Question:
I've attempted to look at MatLab documentation here:
<URL>
and then in the
'''
help interp3
'''
section of MatLab, but I'm having trouble figuring out what I want actually and if interp3 is the thing that I'm looking for. But, I may just not be understanding if I'm able to use interp3 with the way I have things laid out as of now. I've attached a figure that I can create from a MatLab program that I wrote. It's taking NOAA lat/long (x/y), U/V directions for wind vectors, and then a Z value for the 2D levels to this field.
Using the format:
'''
quiver3(x,y,z,u,v,w)
'''
with the "W" component set to 0.
This is a very small section of the field, but what I'm trying to do is to interpolate between these 2D vector fields in order to create a 3D field.
Do I have to group U/X , V/Y, and W/Z into their own vectors in order to use interp3 ? I'm still not sure that the 3D function "V" section is in the interp3 syntax of
'''
Vq = interp3(X,Y,Z,V,Xq,Yq,Zq)
'''
This is a very small section of the field, but what I'm trying to do is to interpolate between these 2D vector fields in order to create a 3D field.
My code:
'''
tic
clc
clear all
% You will have to change the directory to wherever you place the read_grib.r4
% file. In addition, It's necessary to have an external compiler connected
% to MatLab in order to build the mex-file that gives you the power to use
% the read_grib decoding. This is really tricky. On OSX I used Xcode as an
% environment and MatLab virtually worked immediately. On Windows, I have
% 2012(b) and had to use the call system('mxvc <BDS_unpack_mex5.c>') which
% utilized Microsoft's C-compiler that I had SOMEWHERE on my computer
% thankfully (may be pre-intalled). There are tutorials online for
% different compilers. In addition, if you're smart about it you can add
% the mex-file build to the start-up operations so you never have to worry
% about it, but my questionably legal MatLab copies seem to make this a
% little more difficult.
cd /Users/Sargent_PC/Downloads/read_grib.r4/
mex BDS_unpack_mex5.c
% ** Inventory doesn't need to be done every iteration **
% ** Uncomment the line below to get a record inventory **
%read_grib('NOAAdata.grb','inv');
% Creating a struct named "grib_struct" for each of the records I'm
% extracting out of the grib file. They exist in pairs with 6 records
% separating them. Should we want to extract ALL of the U and V wind
% components I'll iterate with a simple for-loop.
grib_struct=read_grib('NOAAdata.grb', [60,61,66,67]); %,72,73,78,79,84,85,90,91,96,97]);
UwindVec50mb = grib_struct(1).fltarray; %rec60
VwindVec50mb = grib_struct(2).fltarray; %rec61
UwindVec75mb = grib_struct(3).fltarray; %rec66
VwindVec75mb = grib_struct(4).fltarray; %rec67
% UwindVec100mb = grib_struct(5).fltarray; %rec72
% VwindVec100mb = grib_struct(6).fltarray; %rec73
% UwindVec125mb = grib_struct(7).fltarray; %rec78
% VwindVec125mb = grib_struct(8).fltarray; %rec79
% UwindVec150mb = grib_struct(9).fltarray; %rec84
% VwindVec150mb = grib_struct(10).fltarray; %rec85
% UwindVec175mb = grib_struct(11).fltarray; %rec90
% VwindVec175mb = grib_struct(12).fltarray; %rec91
% UwindVec200mb = grib_struct(13).fltarray; %rec96
% VwindVec200mb = grib_struct(14).fltarray; %rec97
%50mb range has records 60 and 61 for U and V respectively.
%75mb range has records 66 and 67 for U and V respectively.
%100mb range has records 72 and 73 for U and V respectively.
%125mb range has records 78 and 79 for U and V respectively.
%150mb range has records 84 and 85 for U and V respectively.
%175mb range has records 90 and 91 for U and V respectively.
%200mb range has records 96 and 97 for U and V respectively.
%These extracted sections of the grib file will read "extracted" on the
%left-hand side should they be successfully extracted.
load NOAAlatlongdata; % read the data into a matrix
lat_value = NOAAlatlongdata(:,3); % copy first column of NOAAlatlongdata into lat_value
long_value = NOAAlatlongdata(:,4); % and second column of NOAAlatlongdata into long_value
% I was going to add in a pressure to altitude change here, but
% it may be in our best interest to get a list of values for each
% pressure level that correspond to altitude and create our own
% vector of those values in order to simplify the calculations that
% the program has to do.
% z50mb_val = ;
% z75mb_val = ;
% z100mb_val= ;
% z125mb_val= ;
% z150mb_val= ;
% z175mb_val= ;
% z200mb_val= ;
% Creating vectors of the Z-values which are gotten from converting the
% pressure value to altitude. I feel like this is a very bulky way to do
% this, and I've included the tic-toc timing to show that it's ~30seconds
% per vector creation. For each altitude level that we add you'll add
% ~30seconds JUST to the vector creation component of the program.
tic; for i = 1:262792, z50mb_vec=67507*ones(i,1); end; toc;
tic; for i = 1:262792, z75mb_vec=60296*ones(i,1); end; toc;
% tic; for i = 1:262792, z100mb_vec=53084*ones(i,1); end; toc;
%
% tic; for i = 1:262792, z125mb_vec=48865*ones(i,1); end; toc;
%
% tic; for i = 1:262792, z150mb_vec=44646*ones(i,1); end; toc;
%
% tic; for i = 1:262792, z175mb_vec=43763*ones(i,1); end; toc;
%
% tic; for i = 1:262792, z200mb_vec=38661*ones(i,1); end; toc;
%
tic; for i = 1:262792, W_zerovec = 0*ones(i,1); end; toc;
%
% 3D quiver plots format: quiver3(x,y,z,u,v,w) -- Make sure dimensionality
% of all 6 components to that plot match up before plotting.
quiver3((lat_value(1:101)), (long_value(1:25)), ( z50mb_vec(1:25)), (UwindVec50mb(1:25)) ,(VwindVec50mb(1:25)) , W_zerovec(1:25))
hold on
quiver3((lat_value(1:101)), (long_value(1:251)), ( z75mb_vec(1:25)), (UwindVec75mb(1:25)) ,(VwindVec75mb(1:25)) , W_zerovec(1:25))
hold on
% quiver3((lat_value(1:101)), (long_value(1:101)), (z100mb_vec(1:101)), (UwindVec100mb(1:101)),(VwindVec100mb(1:101)), W_zerovec(1:101))
% hold on
% quiver3((lat_value(1:101)), (long_value(1:101)), (z125mb_vec(1:101)), (UwindVec125mb(1:101)),(VwindVec125mb(1:101)), W_zerovec(1:101))
% hold on
% quiver3((lat_value(1:101)), (long_value(1:101)), (z150mb_vec(1:101)), (UwindVec150mb(1:101)),(VwindVec150mb(1:101)), W_zerovec(1:101))
% hold on
% quiver3((lat_value(1:101)), (long_value(1:101)), (z175mb_vec(1:101)), (UwindVec175mb(1:101)),(VwindVec175mb(1:101)), W_zerovec(1:101))
% hold on
% quiver3((lat_value(1:101)), (long_value(1:101)), (z200mb_vec(1:101)), (UwindVec200mb(1:101)),(VwindVec200mb(1:101)), W_zerovec(1:101))
toc
'''
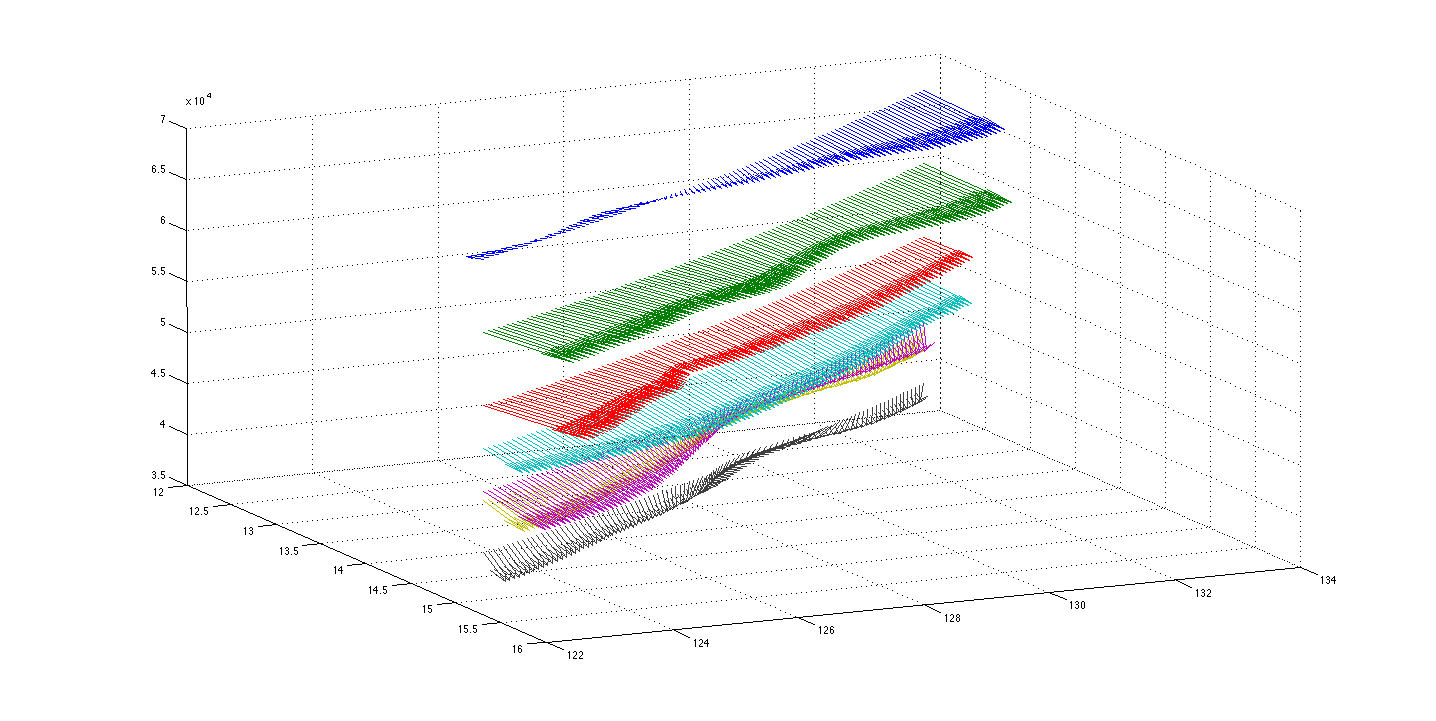
Answer: A guy by the name of Failmond is provided me with this, which suitably solves my query! Thanks to all!
'''
zLevels = 5; %number of interpolated points between z50 and z75
nStation = 100; %number of (lat,long) pairs to interpolate
for i = 1:nStation %for nStation different (lat, long) pairs generate interp. values
% generate zQuery points between z50 and z75 for each station
zQuery = ((1:zLevels)/zLevels)*range([z50mb_vec(i) z75mb_vec(i)]) + z75mb_vec(i);
% use interp1 to interpolate about the Z axis for U component
U(i,1:N) = interp1([z50mb_vec(i) z75mb_vec(i)],[UwindVec50mb(i) UwindVec75mb(i)],zQuery);
% and for V component
V(i,1:N) = interp1([z50mb_vec(i) z75mb_vec(i)],[VwindVec50mb(i) VwindVec75mb(i)],zQuery);
end
% defining some color codes for each zLevel, otherwise the plot is a mess
% of colors
colorcode = ['r' 'g' 'b' 'm' 'c' 'r' 'g' 'b' 'm' 'c' 'r'];
for j = 1:nStation
for i = 1:zLevels
quiver3(lat_value(j), long_value(j), zQuery(i), U(j,i), V(j,i), 0, colorcode(i));
hold on;
end
end
'''